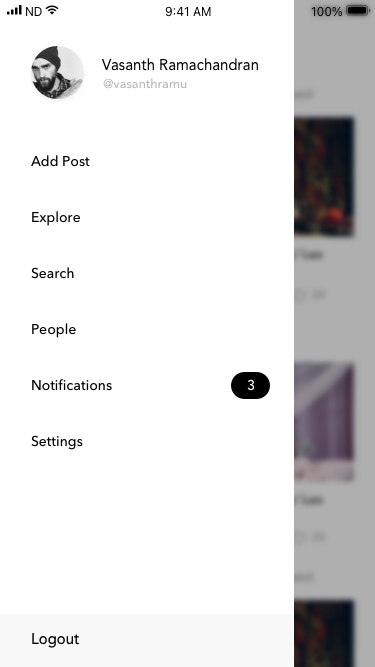
Text in this UI design:
@vasanthramu
One color riso print, two color screenprint.
Signed and numbered copy

6
100
20
@alesenesetril
Texture Design / Les Bohemiens
6
100
20
@alesenesetril
@ariste
nice and steady
http://willeatyou.com/database/2015/06/01/nice-and-steady/

@lubos
Texture Design / Les Bohemiens
6
100
20
Fläm
Add Post
Explore
Search
People
Notifications
Settings
3
Vasanth Ramachandran
Logout
@vasanthramu